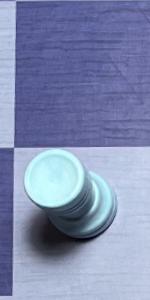
Label: Rook_White